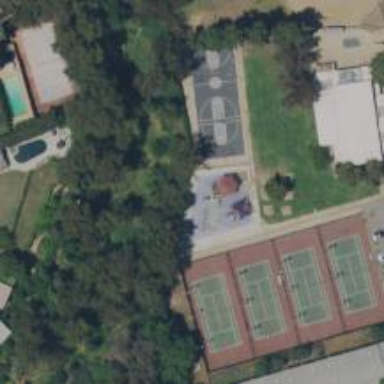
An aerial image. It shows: Tennis court in leisure pitch.